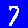
Digit: 7